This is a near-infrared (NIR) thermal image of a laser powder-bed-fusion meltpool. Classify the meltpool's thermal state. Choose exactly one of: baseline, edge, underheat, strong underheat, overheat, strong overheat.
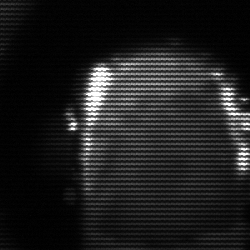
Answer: baseline